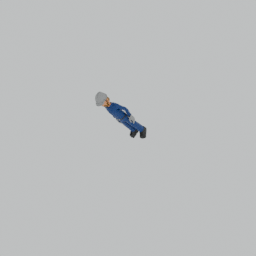
Label: people